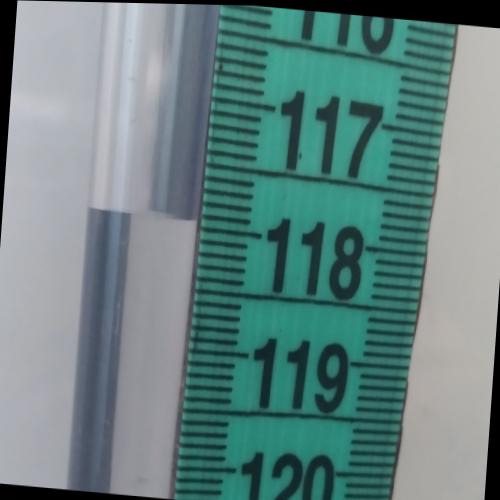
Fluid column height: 117.9 cm